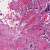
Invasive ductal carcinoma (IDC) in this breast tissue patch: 0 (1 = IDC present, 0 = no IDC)